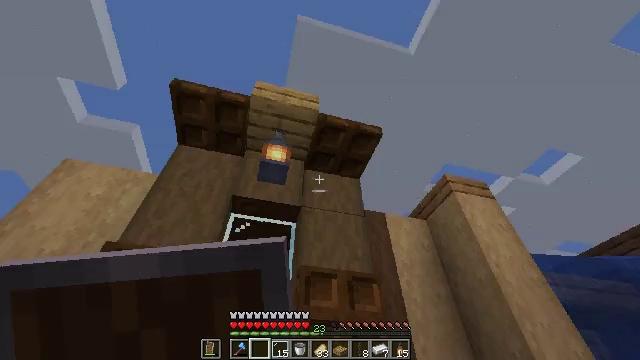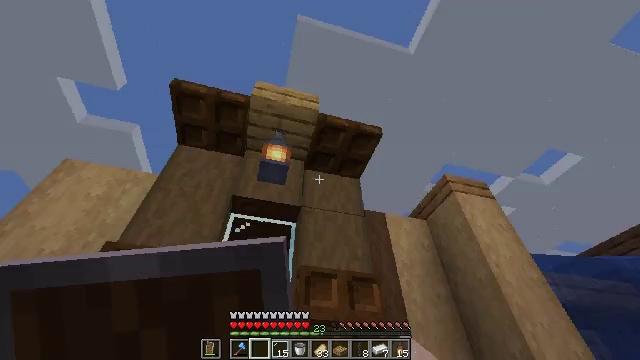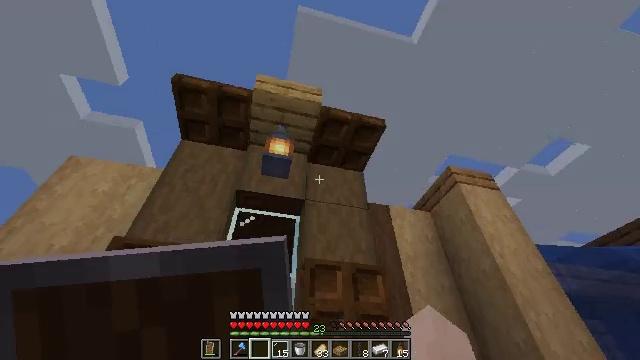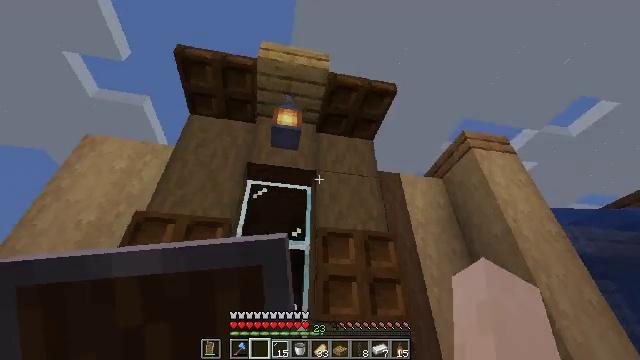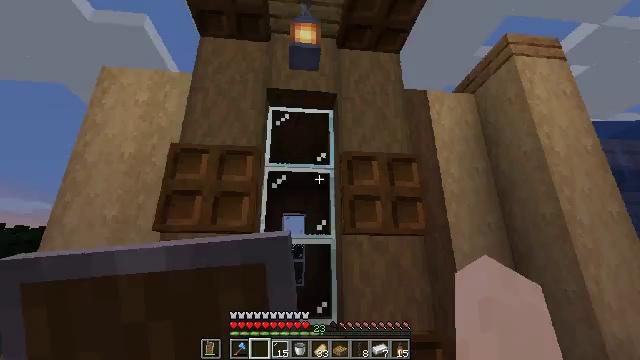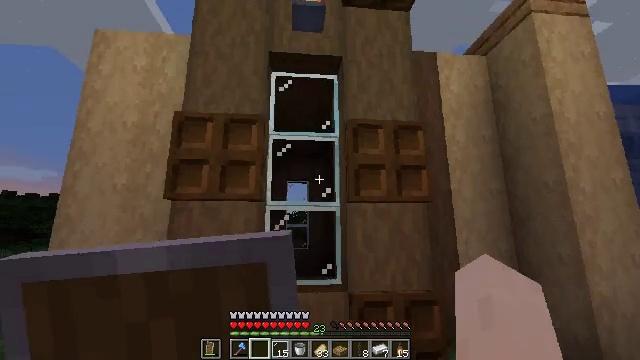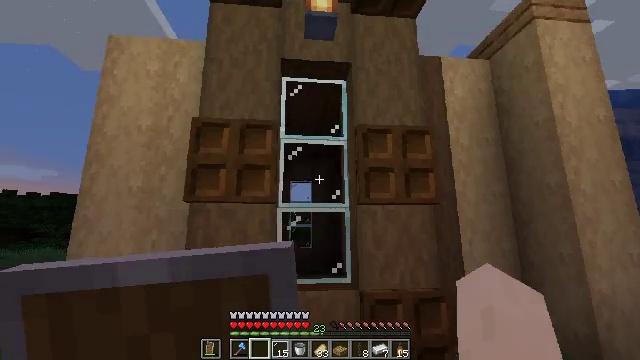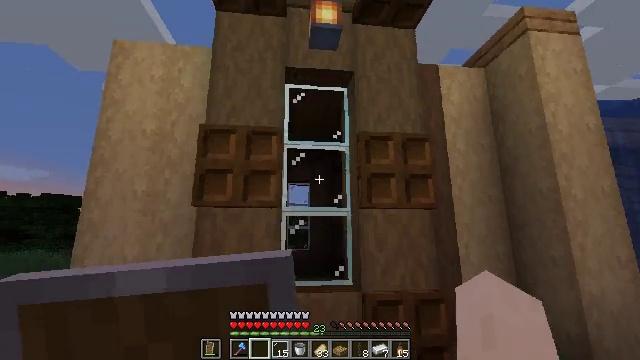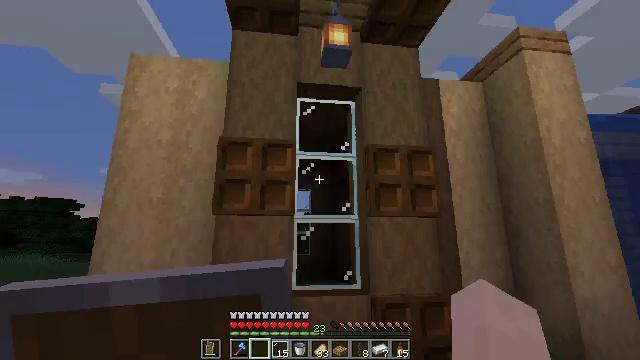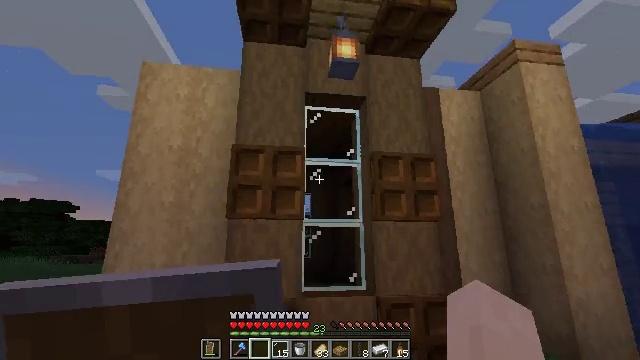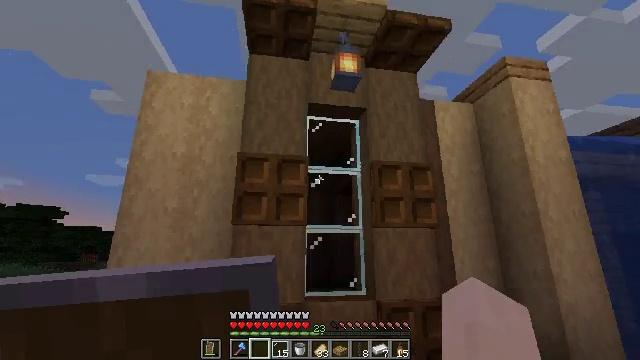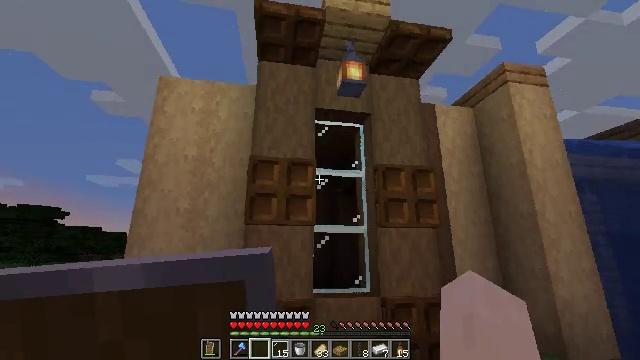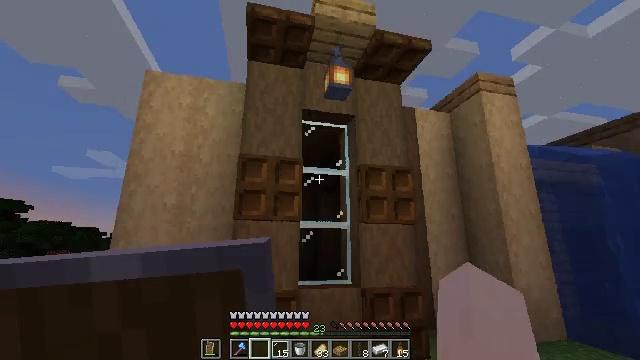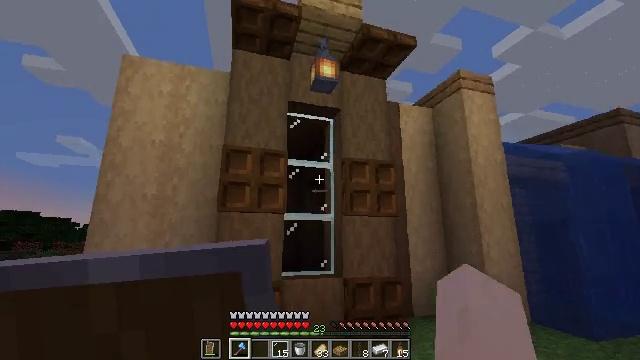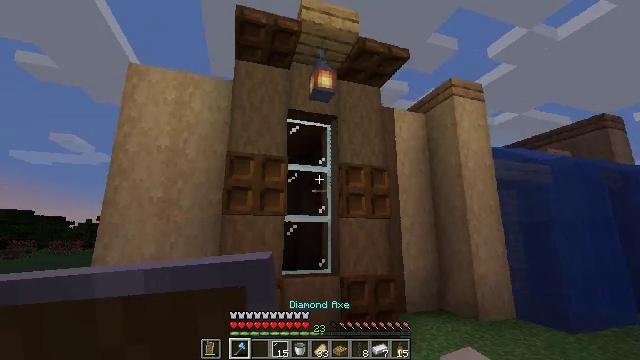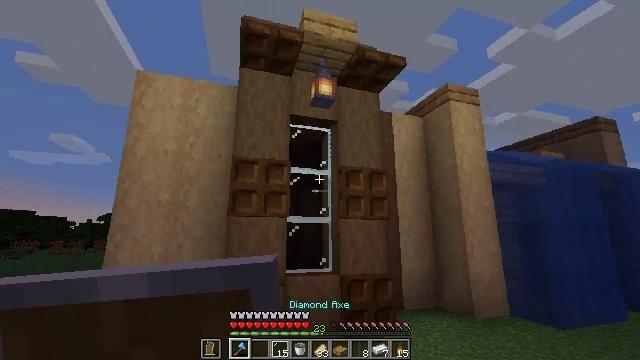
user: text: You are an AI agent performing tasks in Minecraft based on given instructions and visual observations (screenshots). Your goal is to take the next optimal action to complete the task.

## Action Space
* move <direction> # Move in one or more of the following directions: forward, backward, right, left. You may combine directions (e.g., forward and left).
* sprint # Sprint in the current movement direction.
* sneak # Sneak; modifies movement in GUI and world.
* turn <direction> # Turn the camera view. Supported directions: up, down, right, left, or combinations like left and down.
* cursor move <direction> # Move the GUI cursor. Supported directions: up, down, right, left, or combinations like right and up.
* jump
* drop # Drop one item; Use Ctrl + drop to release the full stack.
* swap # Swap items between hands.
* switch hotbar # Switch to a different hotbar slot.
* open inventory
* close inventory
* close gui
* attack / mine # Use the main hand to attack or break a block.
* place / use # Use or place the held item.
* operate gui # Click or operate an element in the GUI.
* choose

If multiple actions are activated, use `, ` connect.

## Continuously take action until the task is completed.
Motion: motion action
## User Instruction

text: Harvest the dark oak trapdoor for reuse.
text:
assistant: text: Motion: no_op
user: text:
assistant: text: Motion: turn left and down
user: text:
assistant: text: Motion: turn left and down
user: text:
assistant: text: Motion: move back and move left, turn left and down
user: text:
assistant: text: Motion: move back and move left, turn down
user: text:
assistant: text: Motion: move back and move left
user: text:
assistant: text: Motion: move back and move left, turn right
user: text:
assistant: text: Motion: move back and move left, turn up
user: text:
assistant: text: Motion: move back and move left
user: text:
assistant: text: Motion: move back and move left, turn right and up
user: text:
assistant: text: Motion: move back
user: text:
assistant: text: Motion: move back, turn right
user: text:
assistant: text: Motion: move back, turn right and down, switch to hotbar 1
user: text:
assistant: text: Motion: move back, switch to hotbar 1
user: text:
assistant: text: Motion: switch to hotbar 1
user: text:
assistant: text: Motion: no_op
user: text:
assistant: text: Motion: no_op
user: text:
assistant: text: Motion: no_op
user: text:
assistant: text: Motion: move left
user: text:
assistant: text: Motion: move forward and move left
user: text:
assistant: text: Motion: move forward and move left, turn left
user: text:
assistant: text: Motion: move forward and move left
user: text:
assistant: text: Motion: no_op
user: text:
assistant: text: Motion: no_op
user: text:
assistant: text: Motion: turn right and up
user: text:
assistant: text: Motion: turn right and up
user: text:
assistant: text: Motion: turn up
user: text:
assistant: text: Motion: move forward, turn up
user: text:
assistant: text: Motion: move forward, turn up
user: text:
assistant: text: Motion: move forward, turn up